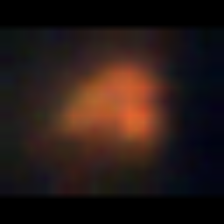
Taxon: NanoPlankton
Group: Other